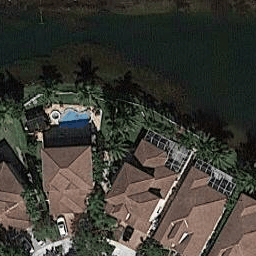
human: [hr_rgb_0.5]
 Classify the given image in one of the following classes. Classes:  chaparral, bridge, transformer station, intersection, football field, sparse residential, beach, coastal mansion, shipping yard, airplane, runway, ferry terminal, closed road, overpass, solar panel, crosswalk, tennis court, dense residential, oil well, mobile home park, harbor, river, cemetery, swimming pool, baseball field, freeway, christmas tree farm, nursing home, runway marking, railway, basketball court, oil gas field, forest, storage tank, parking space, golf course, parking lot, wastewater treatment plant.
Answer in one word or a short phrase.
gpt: coastal mansion